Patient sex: M
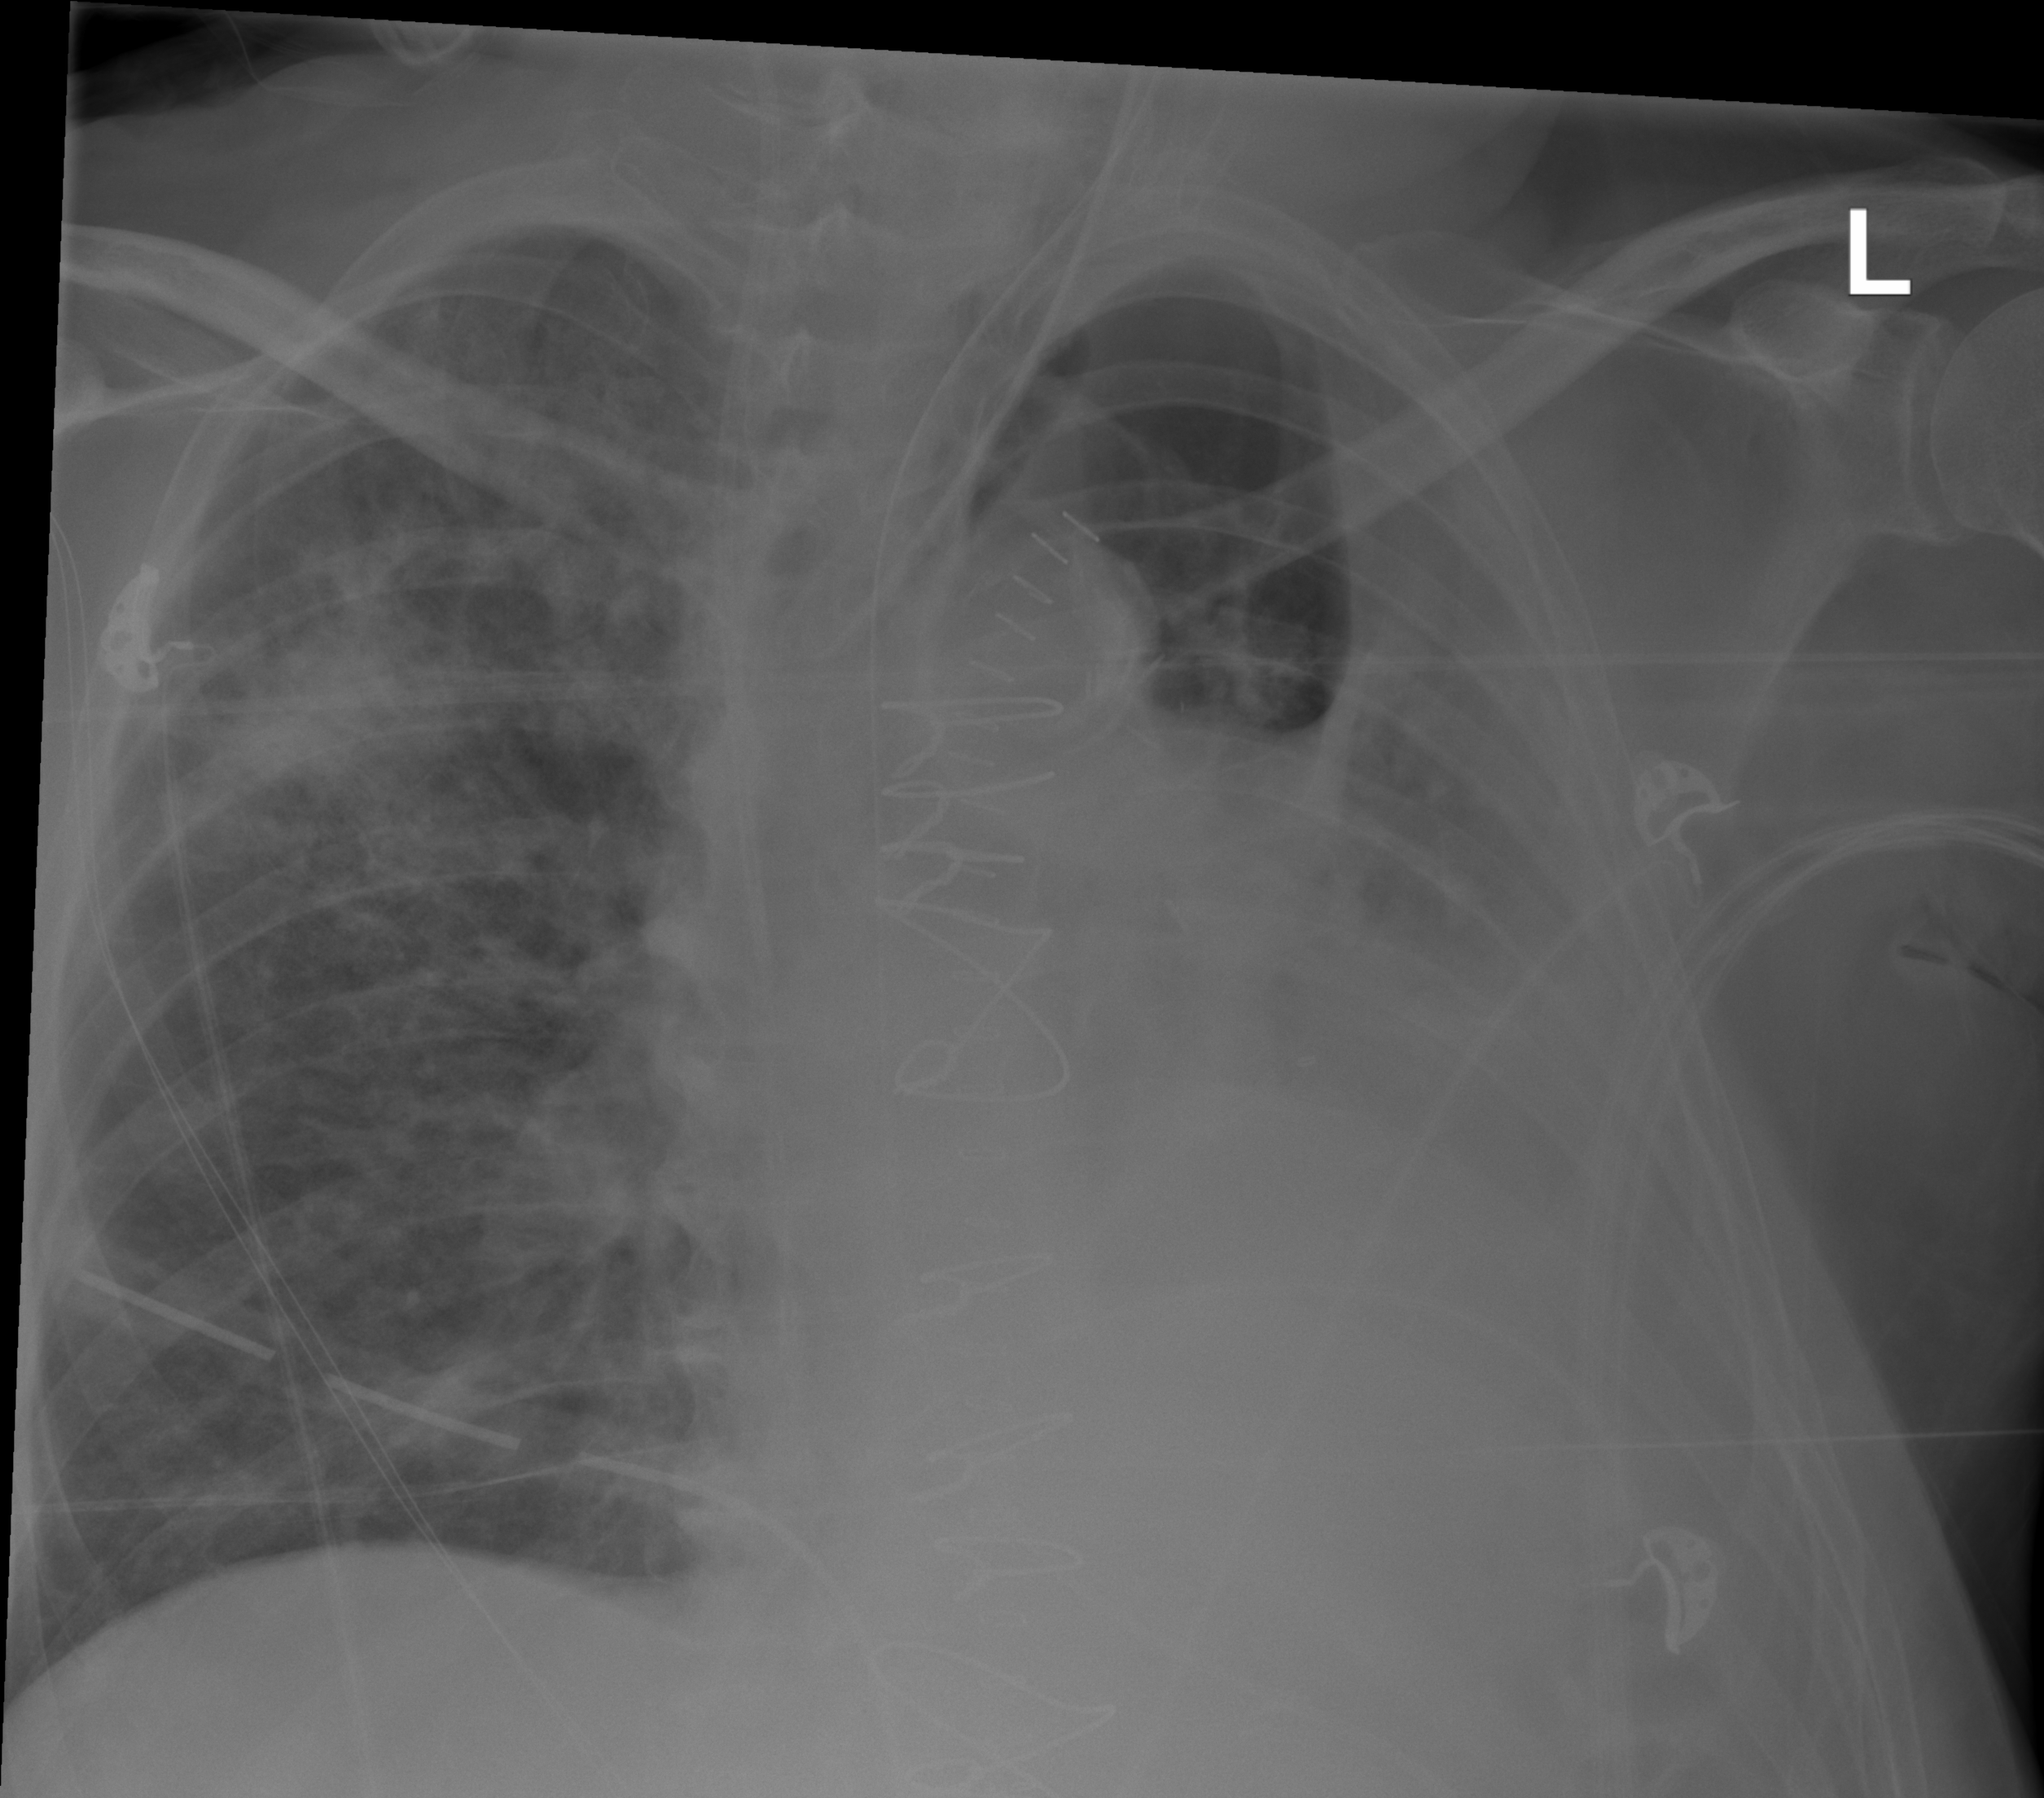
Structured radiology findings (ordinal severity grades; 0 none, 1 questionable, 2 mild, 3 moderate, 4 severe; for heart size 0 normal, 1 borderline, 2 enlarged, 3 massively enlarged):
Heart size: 2
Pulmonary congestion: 2
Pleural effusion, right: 0
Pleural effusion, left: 3
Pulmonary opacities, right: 3
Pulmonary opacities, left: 0
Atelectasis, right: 0
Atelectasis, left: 2